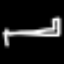
Label: bed